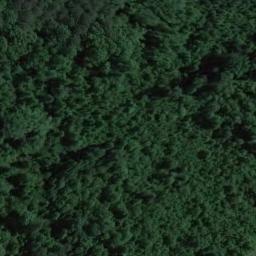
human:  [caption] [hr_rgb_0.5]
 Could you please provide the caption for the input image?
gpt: Many green trees are in a forest and the forest is so dense that it looks like sea waves .

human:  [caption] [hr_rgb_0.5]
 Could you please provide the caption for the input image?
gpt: The forest is full of green trees .

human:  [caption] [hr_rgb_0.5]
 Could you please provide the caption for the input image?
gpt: The forest has a lot of dense dark green trees .

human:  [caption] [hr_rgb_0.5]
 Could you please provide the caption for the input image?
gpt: This is a dense forest .

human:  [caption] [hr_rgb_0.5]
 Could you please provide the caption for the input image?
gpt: A dense forest with many green trees .